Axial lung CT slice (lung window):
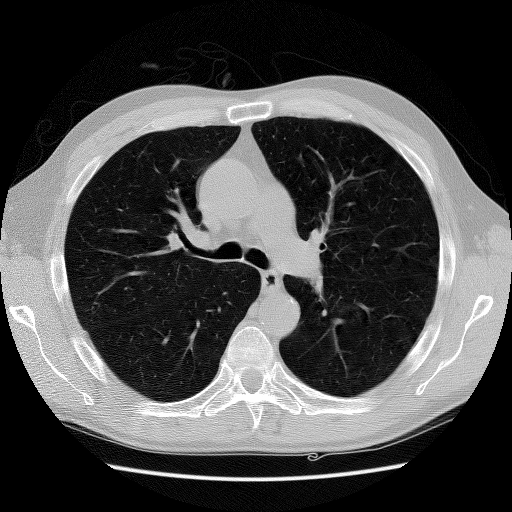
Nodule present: no